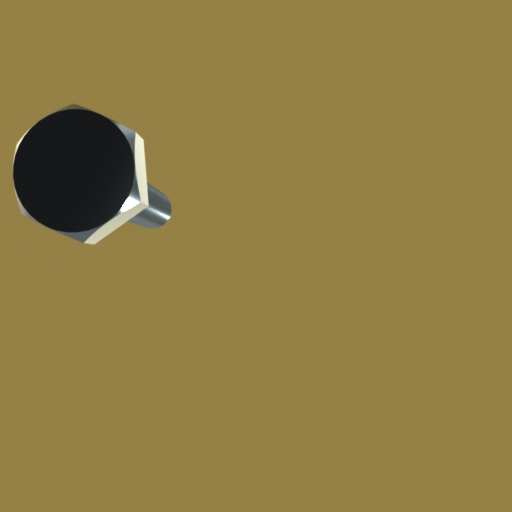
Label: bolt